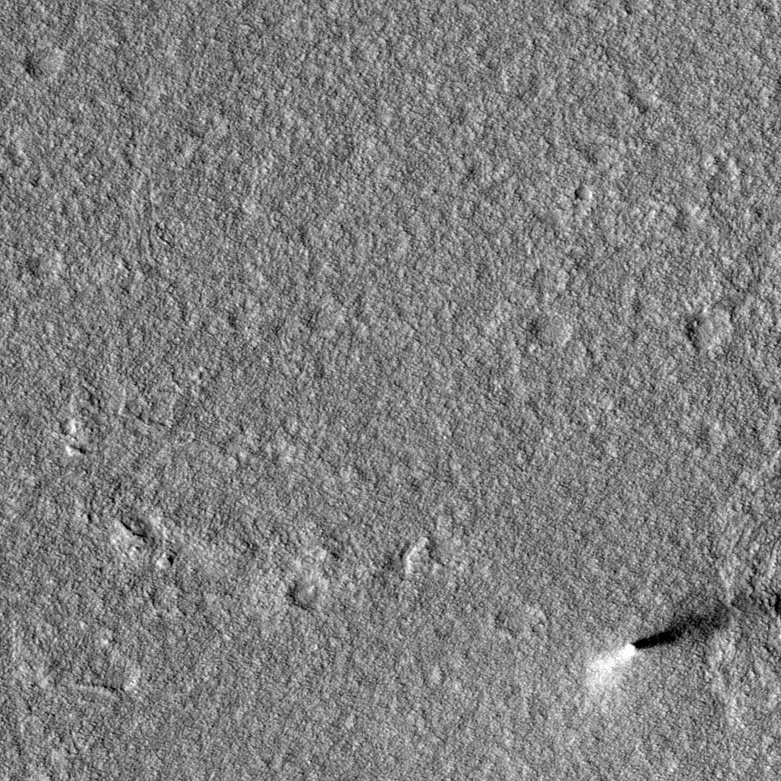
Label: dustdevil